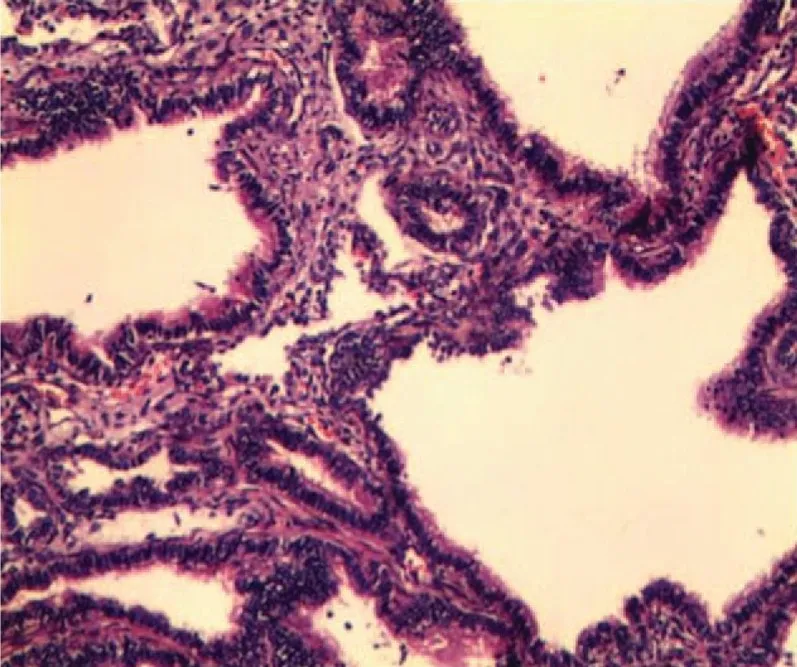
Histopathological study of the resected lung specimen revealed multiple cysts.
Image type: pathology (h&e)